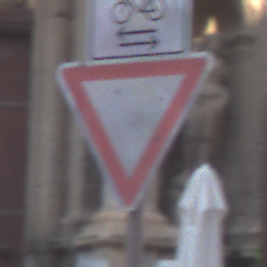
Verkehrszeichen: VorfahrtGewaehren
Zusatzzeichen oben: RichtungsangabeDurchPfeile9
Umgebung: Outdoor, Urban
Tageszeit: MorningAfternoon
Wetter: PartlyCloudy
Licht: Natural
Jahreszeit: NotSpecified
Kontrast: LowContrast